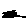
Label: moon